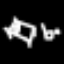
Label: bed